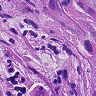
Metastatic tissue present: yes